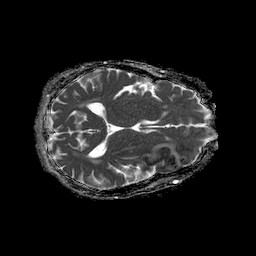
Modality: ADC
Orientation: axial
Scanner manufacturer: philips
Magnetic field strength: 1.5 T
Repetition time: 4.6 s
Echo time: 0.08941 s